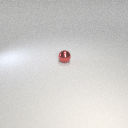
small red metal sphere